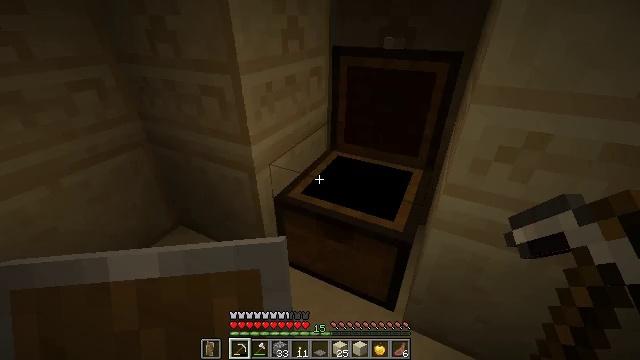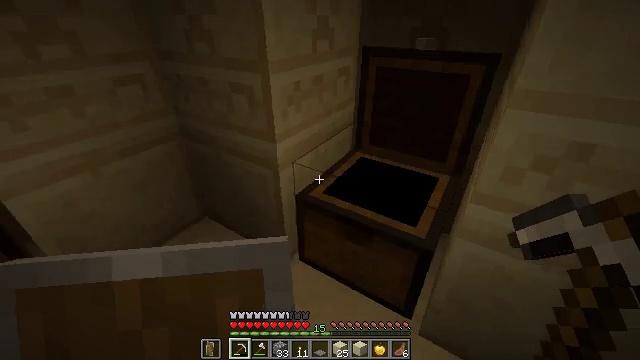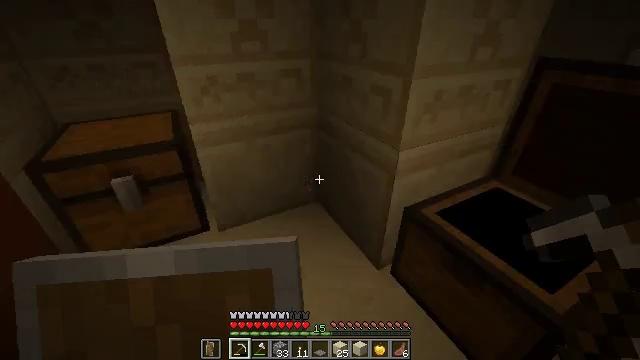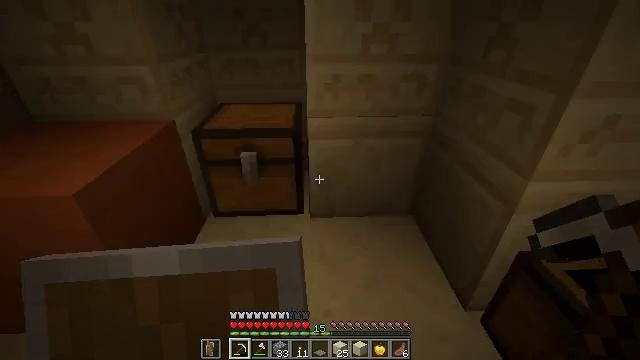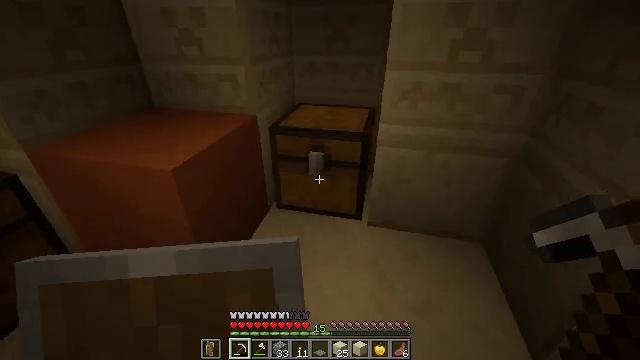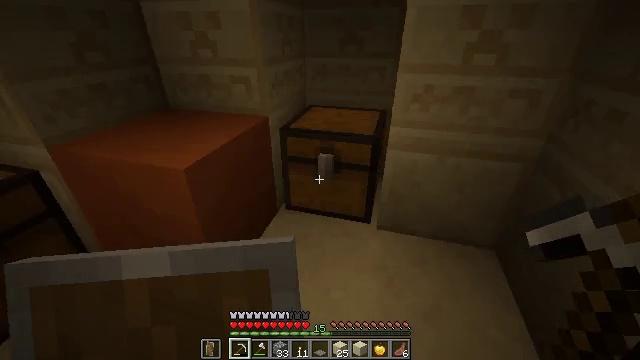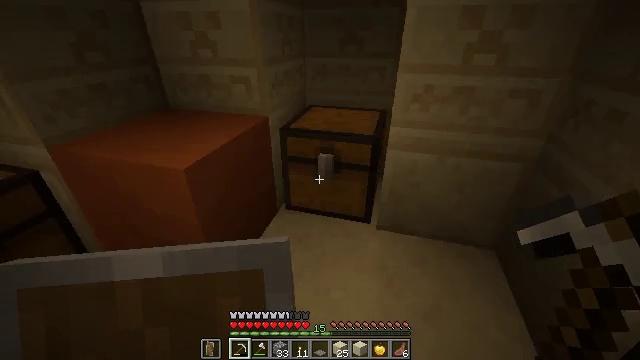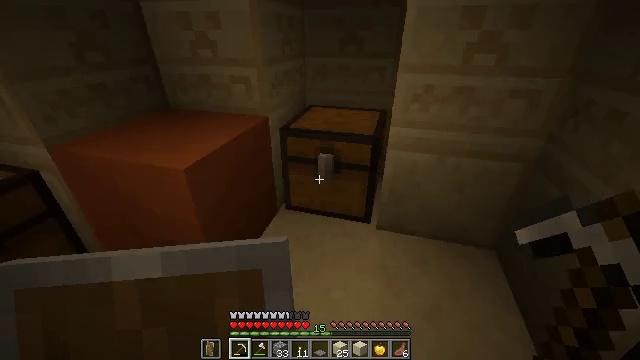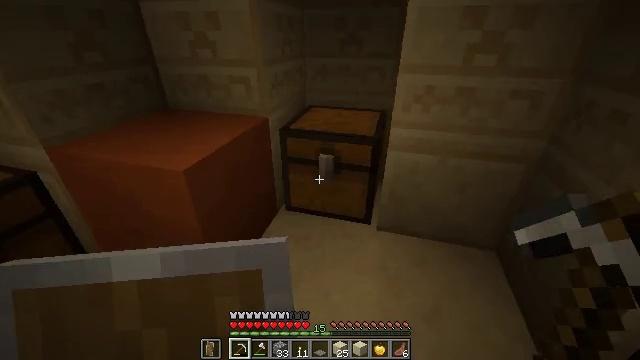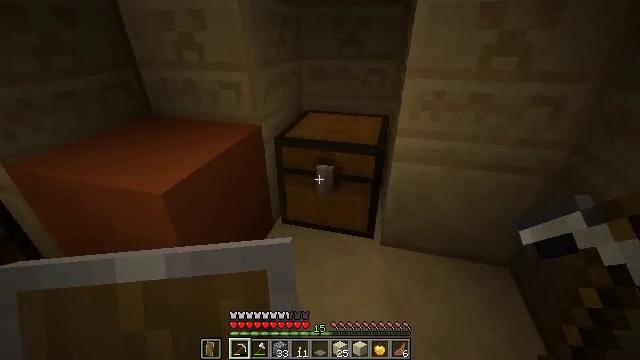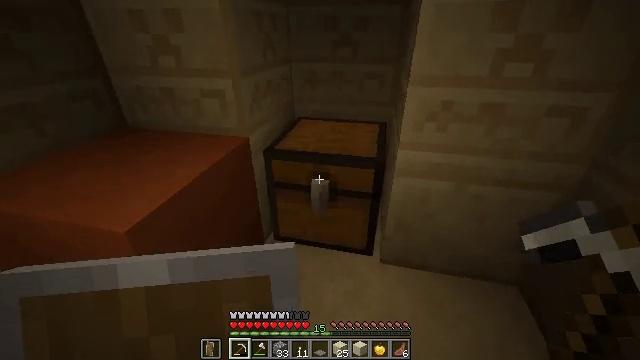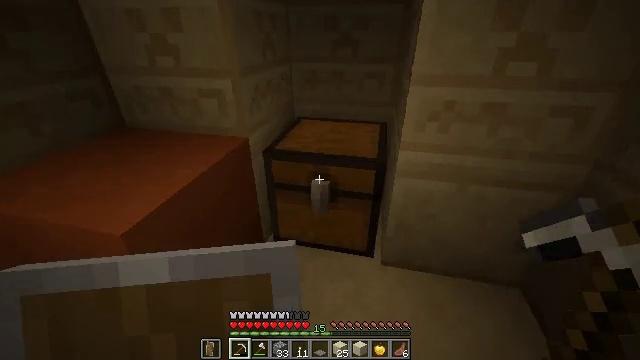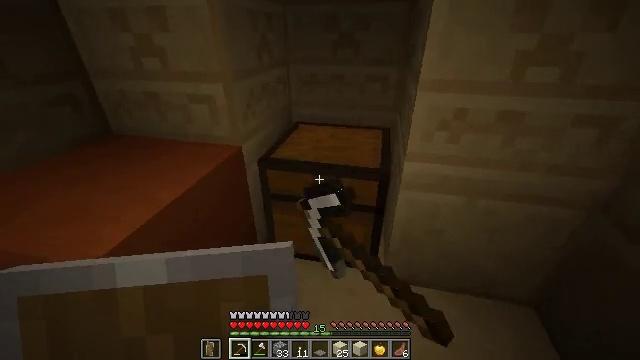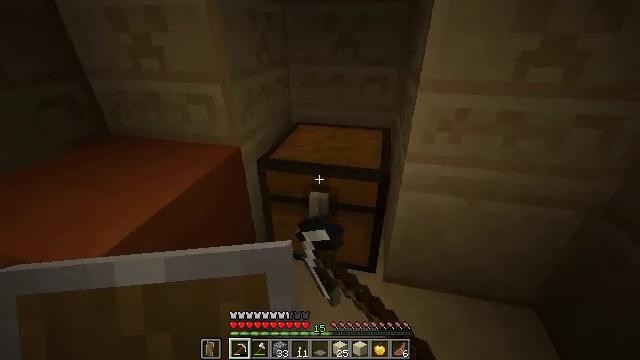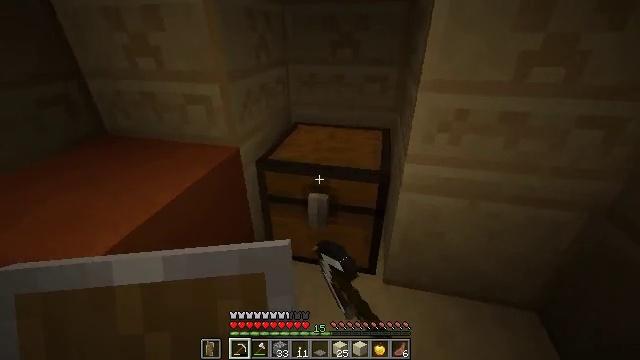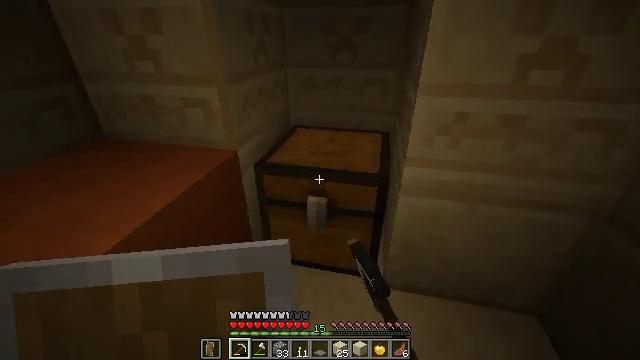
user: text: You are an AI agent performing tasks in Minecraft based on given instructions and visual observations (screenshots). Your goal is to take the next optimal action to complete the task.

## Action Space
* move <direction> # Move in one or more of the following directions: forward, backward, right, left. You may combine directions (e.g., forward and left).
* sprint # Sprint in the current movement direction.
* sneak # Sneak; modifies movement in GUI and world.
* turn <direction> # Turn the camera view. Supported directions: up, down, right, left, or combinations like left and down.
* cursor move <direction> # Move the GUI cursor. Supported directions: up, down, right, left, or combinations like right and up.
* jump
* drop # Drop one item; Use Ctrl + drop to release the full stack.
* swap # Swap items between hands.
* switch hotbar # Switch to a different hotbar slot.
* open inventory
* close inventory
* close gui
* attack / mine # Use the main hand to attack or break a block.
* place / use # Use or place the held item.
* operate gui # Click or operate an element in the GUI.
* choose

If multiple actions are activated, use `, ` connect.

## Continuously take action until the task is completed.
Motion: motion action
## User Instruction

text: Gather cut sandstone from the structure.
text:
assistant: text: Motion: turn left
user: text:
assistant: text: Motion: turn left
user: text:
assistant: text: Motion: turn left
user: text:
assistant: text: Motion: turn left
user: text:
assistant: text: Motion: turn left
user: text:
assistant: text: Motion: no_op
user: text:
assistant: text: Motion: no_op
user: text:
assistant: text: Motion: move forward
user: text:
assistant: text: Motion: move forward
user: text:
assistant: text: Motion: move forward, turn right
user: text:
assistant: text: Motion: use / place
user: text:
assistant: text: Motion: use / place
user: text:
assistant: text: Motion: use / place
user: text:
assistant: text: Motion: no_op
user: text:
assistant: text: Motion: no_op
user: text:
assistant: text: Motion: open gui
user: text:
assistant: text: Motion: no_op
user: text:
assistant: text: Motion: no_op
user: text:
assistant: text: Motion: no_op
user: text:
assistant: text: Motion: cursor move right
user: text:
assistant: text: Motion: no_op
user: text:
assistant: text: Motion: no_op
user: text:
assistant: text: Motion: no_op
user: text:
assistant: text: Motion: cursor move up
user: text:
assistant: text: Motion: cursor move left and up
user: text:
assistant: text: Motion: cursor move left
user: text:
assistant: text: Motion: no_op
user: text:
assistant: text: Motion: no_op
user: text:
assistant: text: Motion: cursor move left
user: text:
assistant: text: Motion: no_op